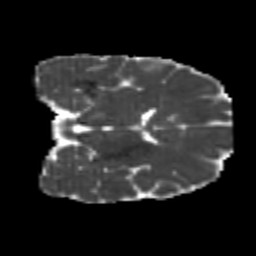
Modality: MD
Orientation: coronal
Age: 23
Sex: male
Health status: healthy
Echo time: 0.074 s